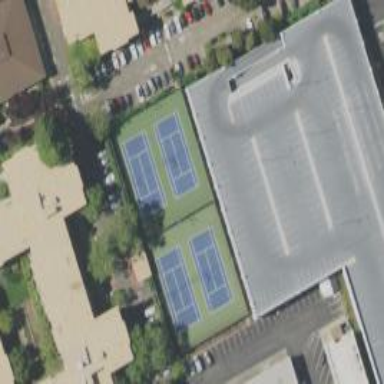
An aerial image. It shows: Sports centre with focus on tennis.